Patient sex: F
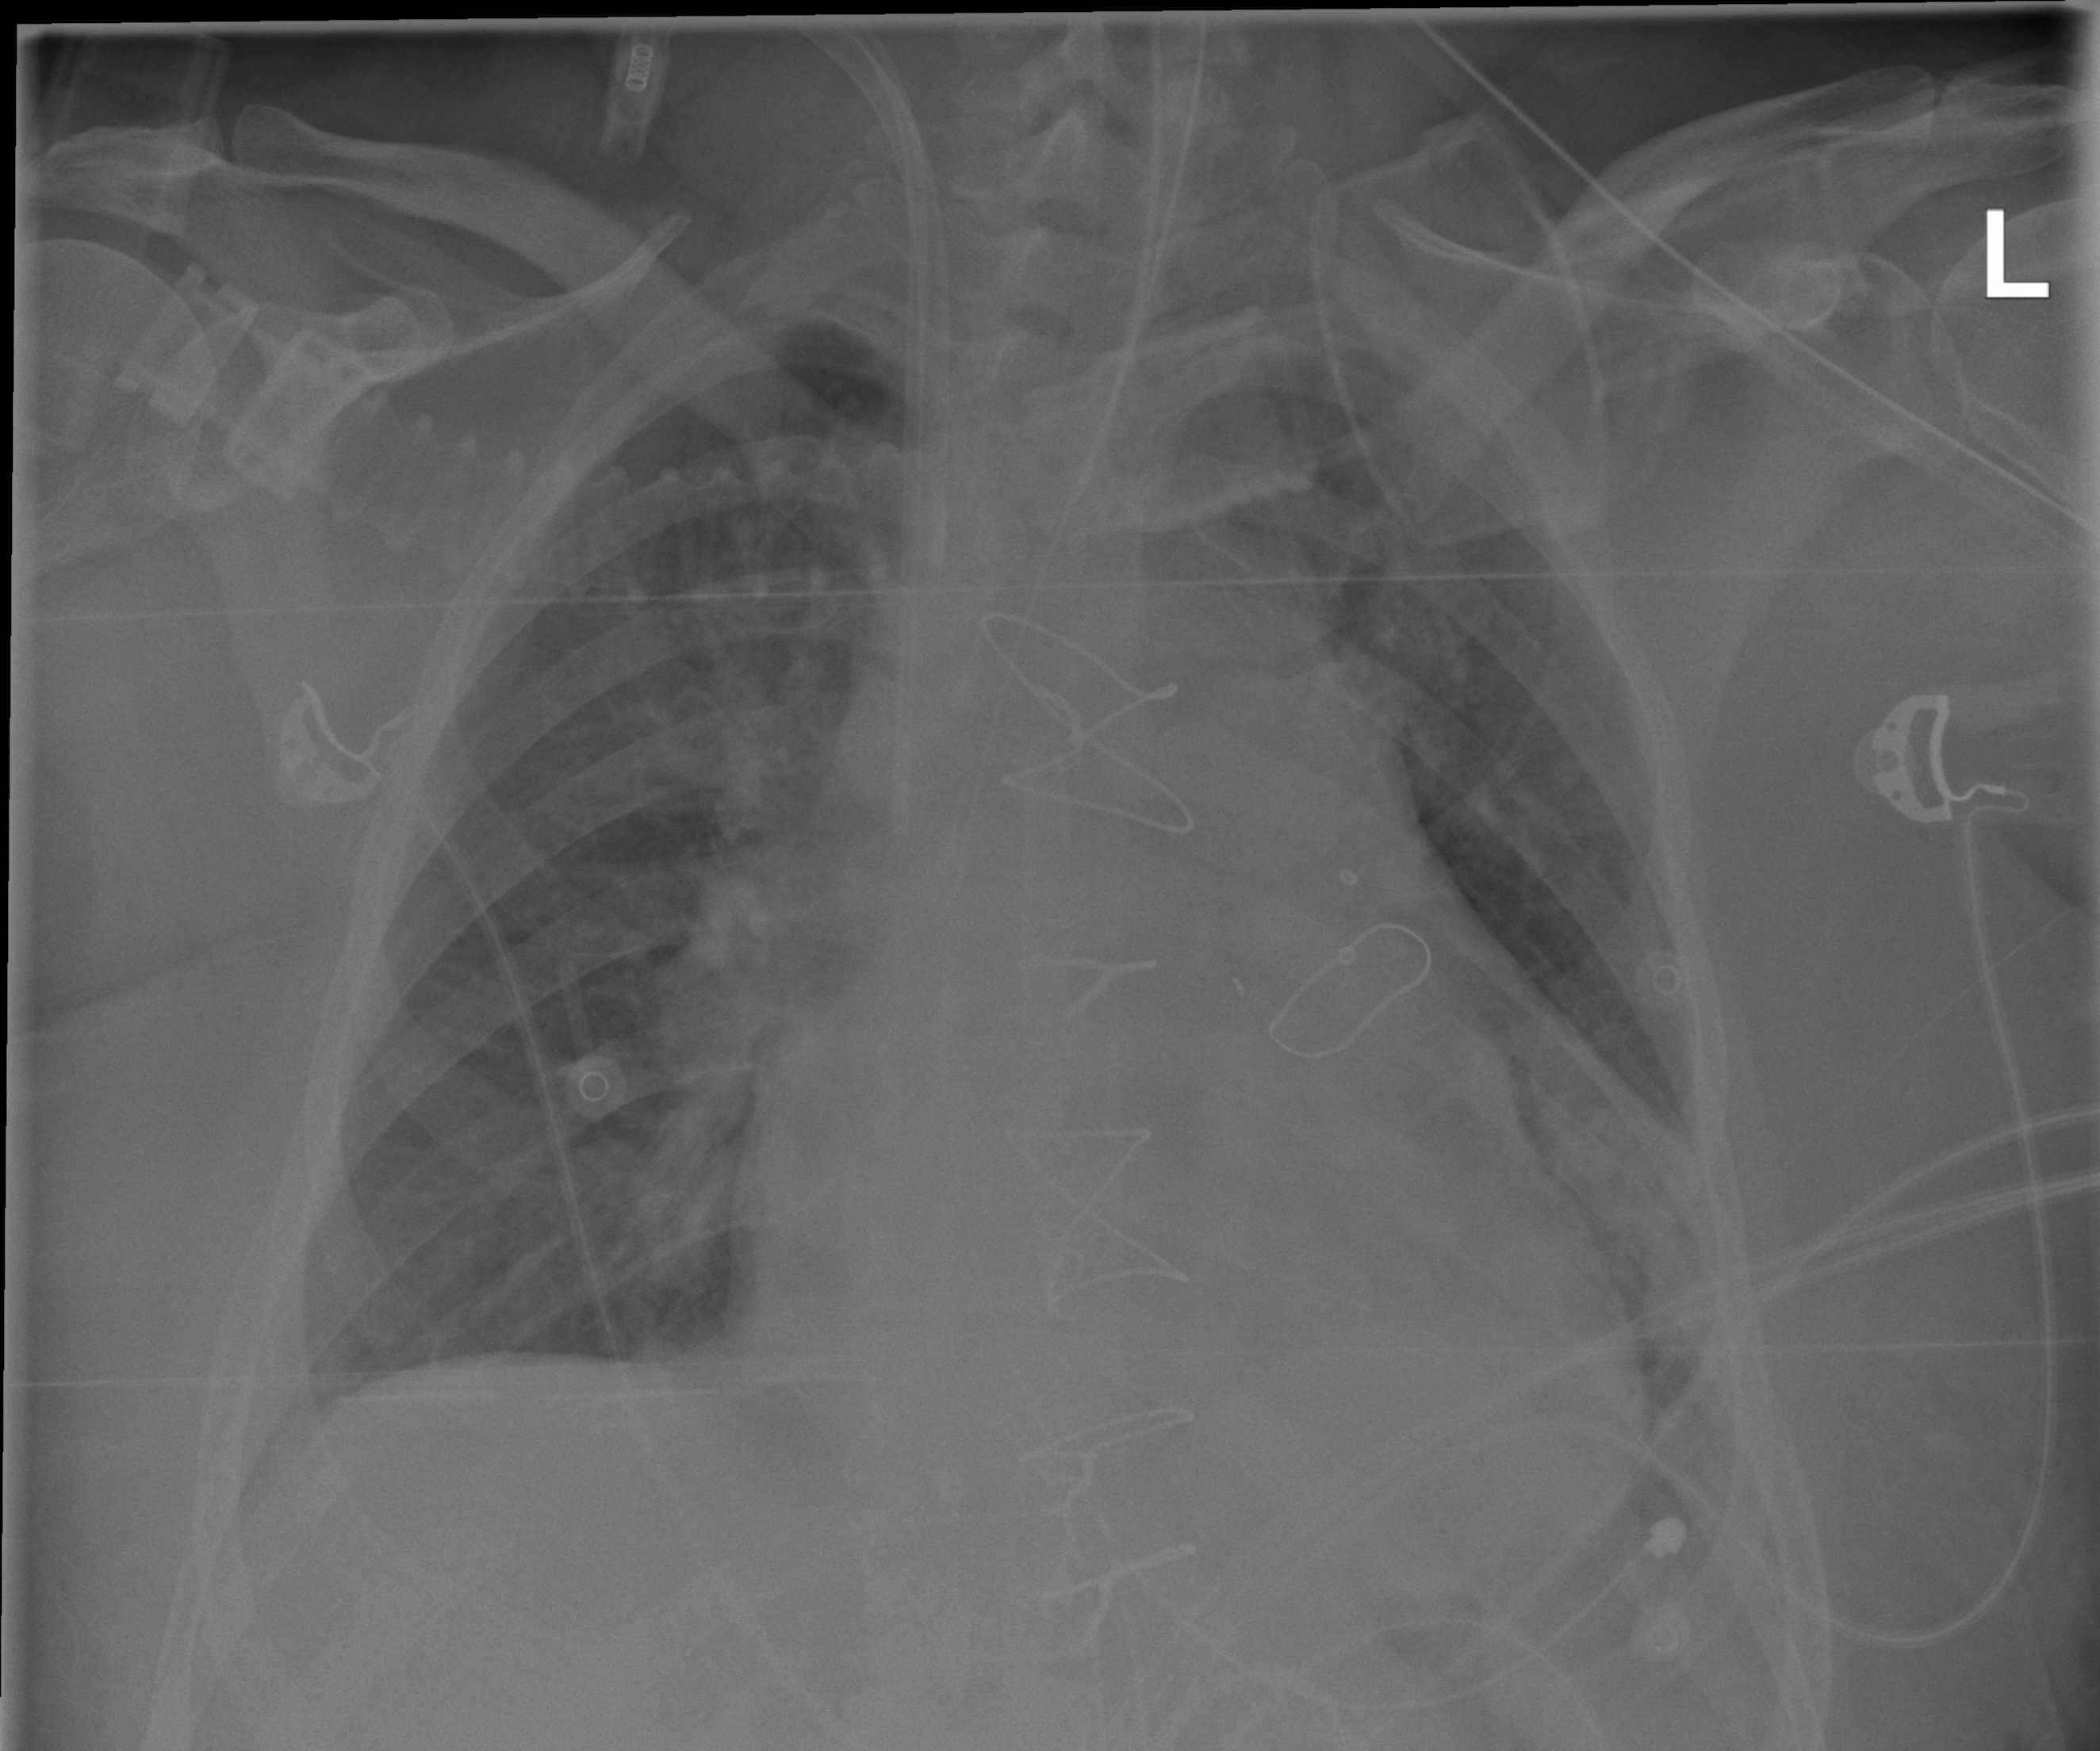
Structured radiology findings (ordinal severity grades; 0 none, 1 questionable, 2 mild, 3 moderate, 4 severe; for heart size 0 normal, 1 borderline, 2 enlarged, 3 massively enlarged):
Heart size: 0
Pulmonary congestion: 2
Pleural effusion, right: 0
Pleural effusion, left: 3
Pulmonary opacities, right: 0
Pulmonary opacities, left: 0
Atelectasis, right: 0
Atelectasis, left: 3